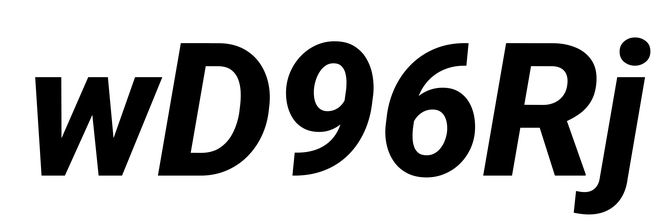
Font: Roboto-Italic_ExtraBold_Italic